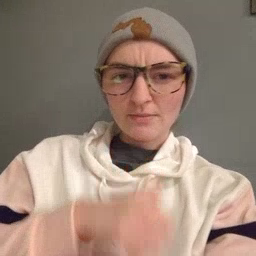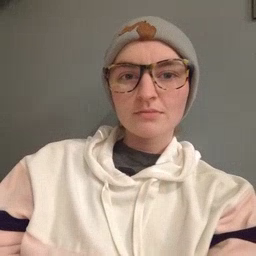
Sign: who